Question: I try to create subview inside a view but view is get full screen present view

so Can any one guide me through that Whether its possible to Customised Subview As PopupView?
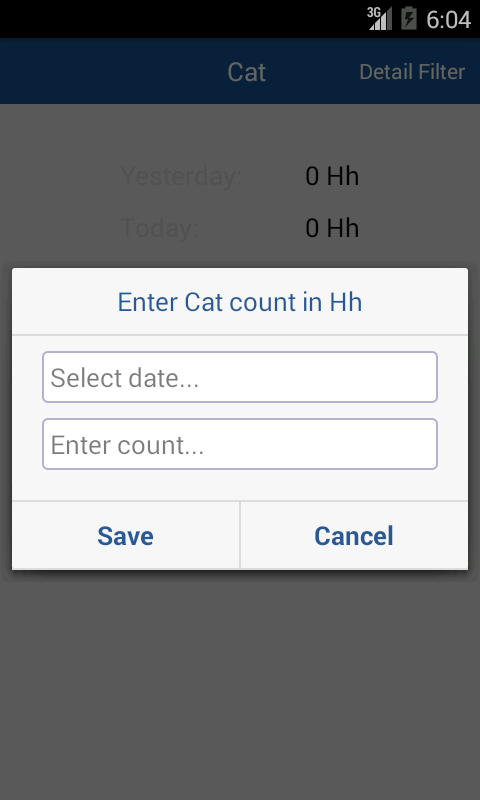
Answer: You can do it by 'AlertViewController'.
Here is my Forgot Password method, you can get help from that.
'''
@IBAction func forgotpwd(sender: AnyObject) {
let alertController = UIAlertController(title: "Forgot Password", message: "Enter Your Email.", preferredStyle: .Alert)
alertController.addTextFieldWithConfigurationHandler { (textField) in
textField.placeholder = "Enter your Email"
textField.keyboardType = .EmailAddress
}
var yesAction = UIAlertAction(title: "YES", style: UIAlertActionStyle.Default) {
UIAlertAction in
//Do you Success button Stuff here
}
var noAction = UIAlertAction(title: "NO", style: UIAlertActionStyle.Cancel) {
UIAlertAction in
//Do you No button Stuff here, like dismissAlertView
}
alertController.addAction(yesAction)
alertController.addAction(noAction)
self.presentViewController(alertController, animated: true) {
}
}
'''
May It help you,
HTH, Enjoy Coding!!